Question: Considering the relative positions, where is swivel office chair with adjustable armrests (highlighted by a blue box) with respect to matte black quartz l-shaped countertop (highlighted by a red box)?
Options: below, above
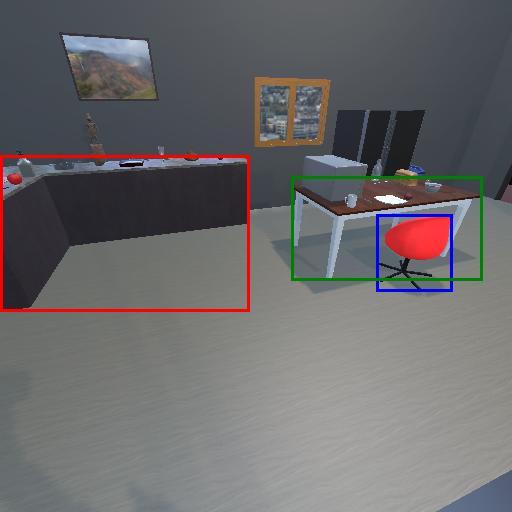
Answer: below